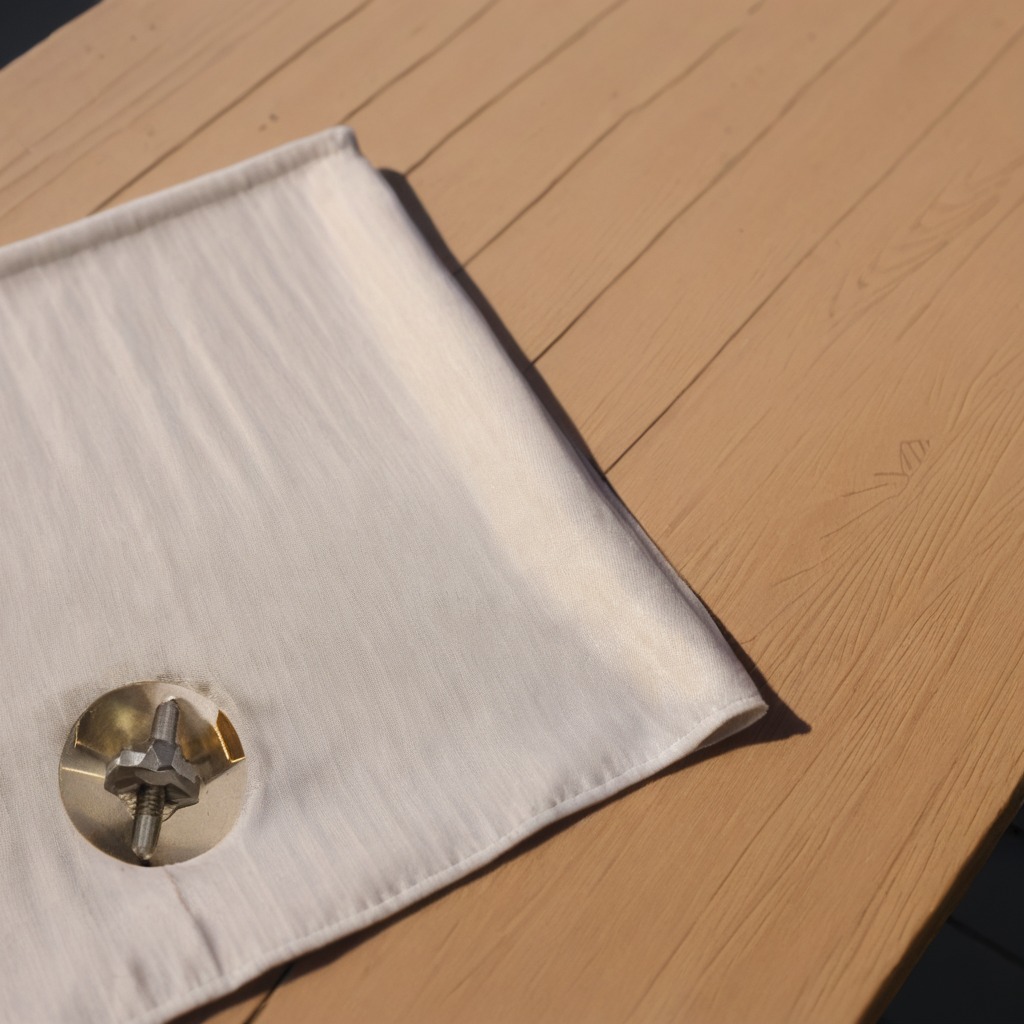
A metal screw is lying on the wooden table in an outdoor workshop during daytime bright natural light soft shadows worn but beneath the cloth.